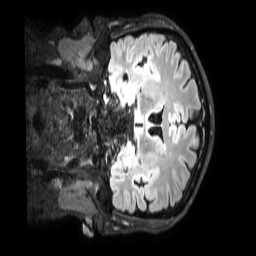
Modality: FLAIR
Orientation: coronal
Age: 28
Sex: male
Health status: healthy
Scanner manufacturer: philips
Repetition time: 4.8 s
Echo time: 0.2958 s